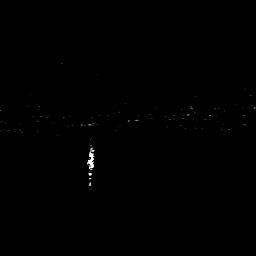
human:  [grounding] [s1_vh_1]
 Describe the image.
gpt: In the satellite image, there is  <ref>1 medium ship </ref> <box>[[32, 56, 38, 73, 0]]</box> located at center.